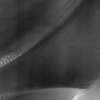
Label: not_dusty